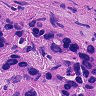
Metastatic tissue present: yes